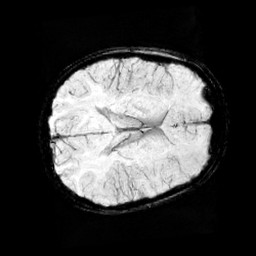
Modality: minIP
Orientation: axial
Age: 12
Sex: male
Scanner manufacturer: siemens
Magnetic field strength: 3 T
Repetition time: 0.027 s
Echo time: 0.02 s